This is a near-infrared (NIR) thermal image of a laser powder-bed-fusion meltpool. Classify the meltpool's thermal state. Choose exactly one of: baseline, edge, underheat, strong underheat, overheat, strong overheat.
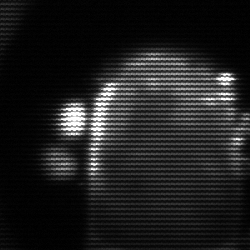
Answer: baseline